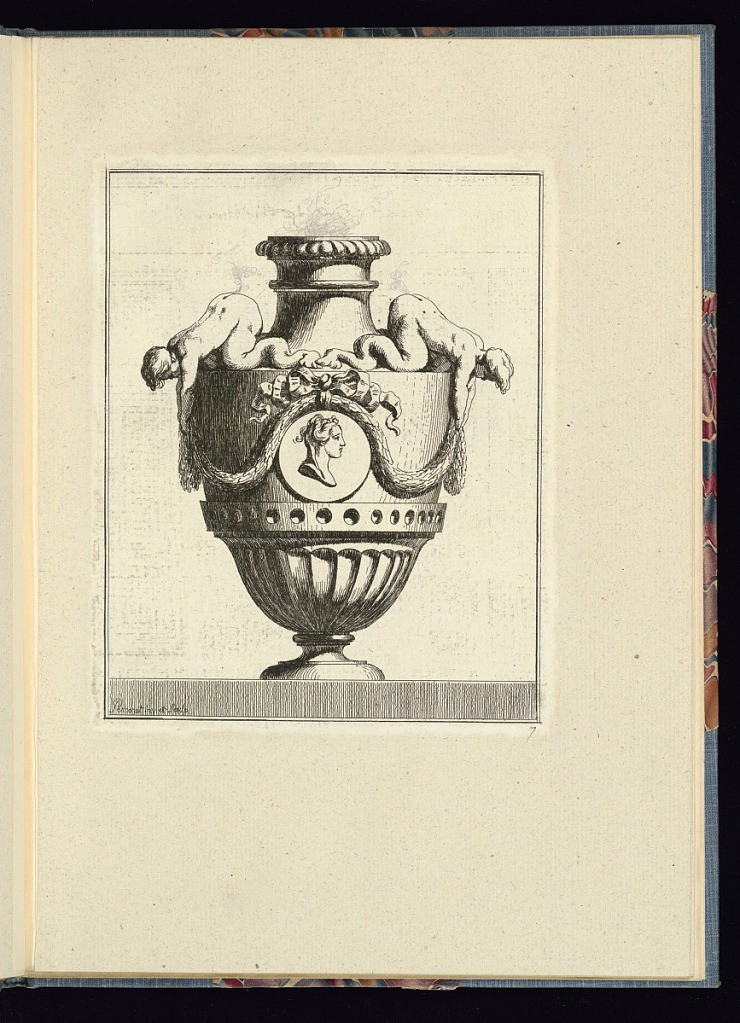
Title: Ornamental Vase Design
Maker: L.N. Percenet, French, born 1736
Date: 1761
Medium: Etching on laid paper
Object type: Print
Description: Vase with a medallion at its center. The medallion has a portrait bust of a woman, over which is draped a festoon with a ribbon. On either side, a siren leans over the shoulder of the vase and grabs the festoon. The base of the vase is fluted and has a short foot. The vase is elevated on a platform that extends to the edge of the image. There are later graphite additions around the sirens and the mouth of the vase. The plate is signed and numbered.